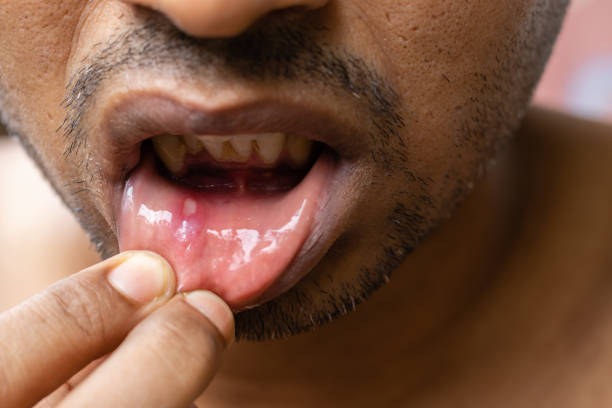
Condition: Mouth Ulcer